The image is a 2-D grayscale rendering of a rotating-machine vibration signal (signal-to-image). Diagnose the rotating machine from this image, choosing from: normal, misalignment, unbalance, looseness.
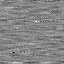
Answer: misalignment